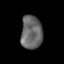
Tissue: lung
Cell type: Epithelial cells
Senescence score: 0.2385
Nuclear area (px): 704
Mean DAPI intensity: 102.432